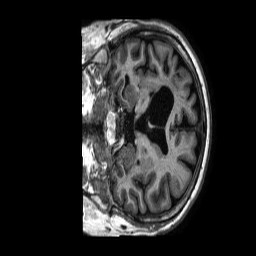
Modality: T1w
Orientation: coronal
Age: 66
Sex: male
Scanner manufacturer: philips
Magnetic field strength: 1.5 T
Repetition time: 0.008165 s
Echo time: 0.003741 s